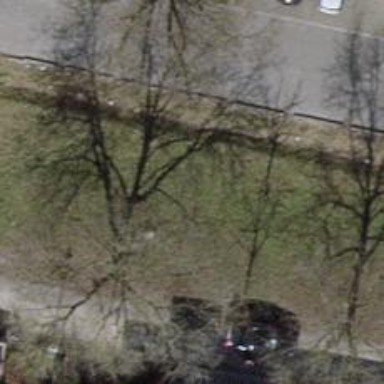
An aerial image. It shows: Tree-lined avenue.